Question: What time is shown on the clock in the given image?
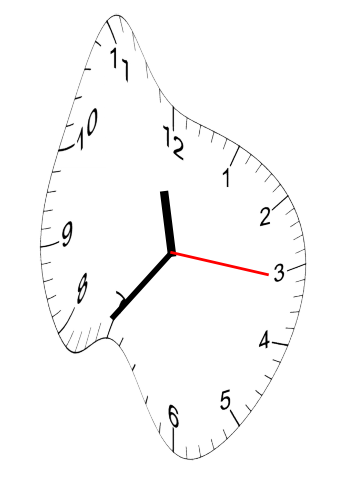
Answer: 11:36:16